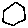
Label: hexagon